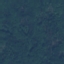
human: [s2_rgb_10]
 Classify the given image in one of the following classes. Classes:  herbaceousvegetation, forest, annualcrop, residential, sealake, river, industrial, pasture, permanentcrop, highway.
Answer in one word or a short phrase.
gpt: Forest